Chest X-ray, AP view. Patient: 64 years old, sex M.
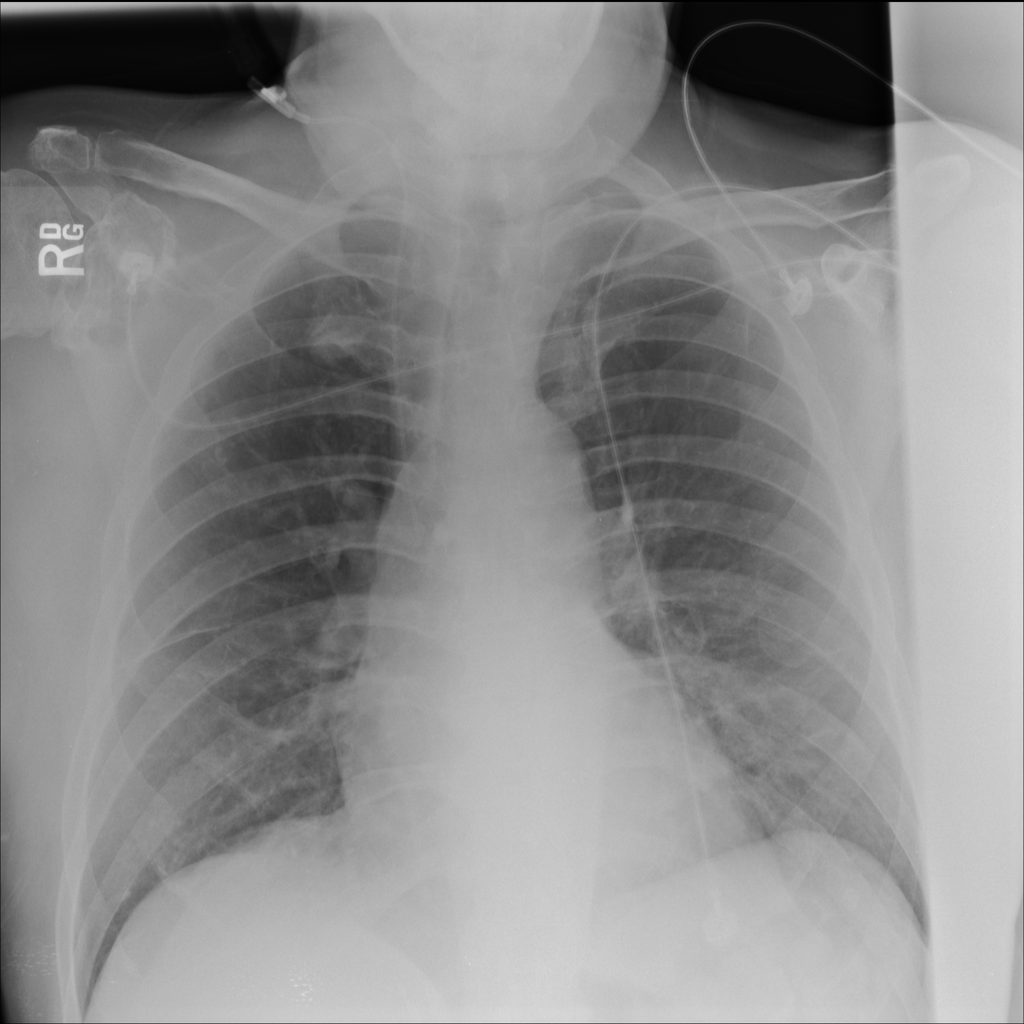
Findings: Mass